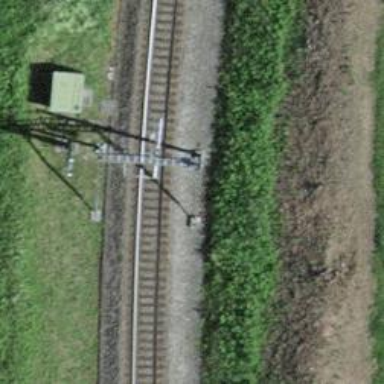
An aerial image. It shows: Single railway track with electrification through contact line.